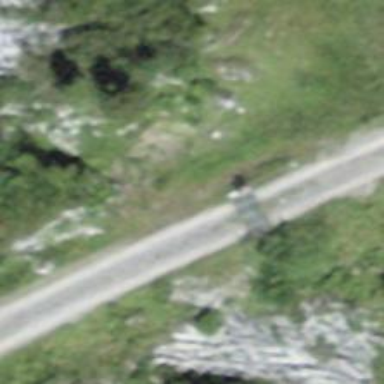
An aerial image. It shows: Cattle grid barrier.